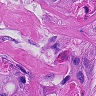
Metastatic tissue present: yes